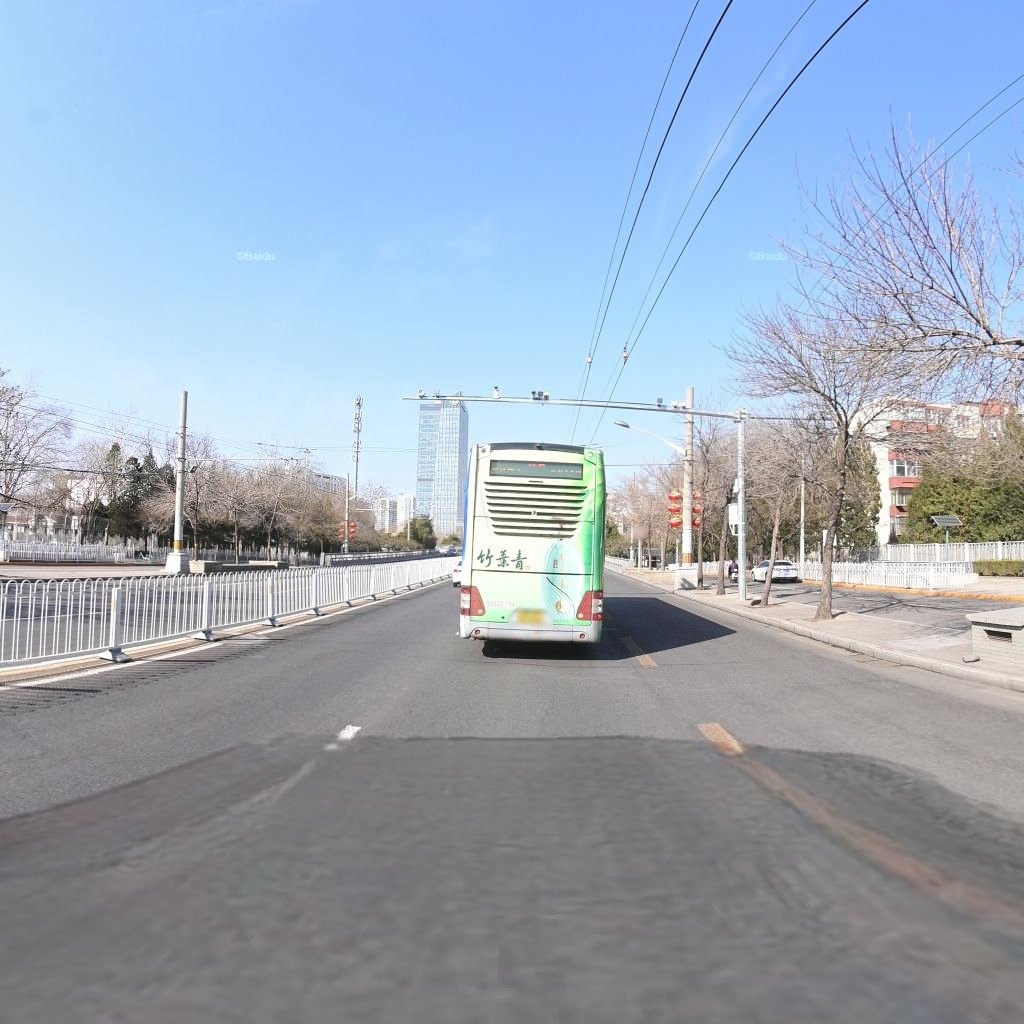
Region: Chaoyang
Road damage annotations: transverse patch